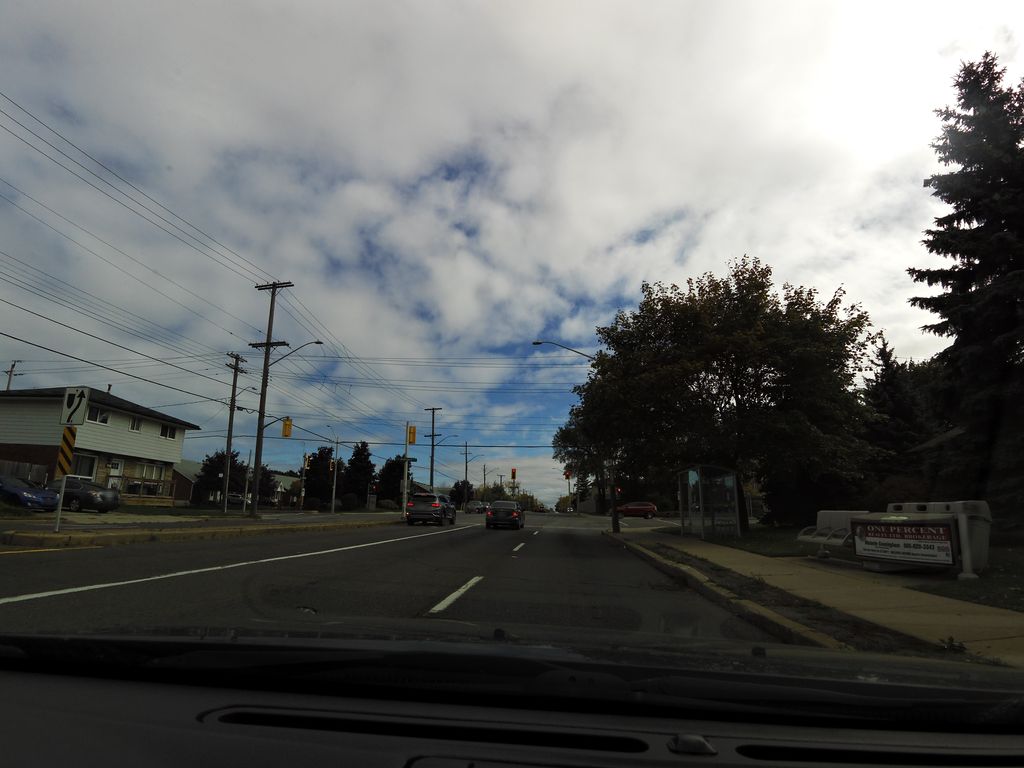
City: hamilton